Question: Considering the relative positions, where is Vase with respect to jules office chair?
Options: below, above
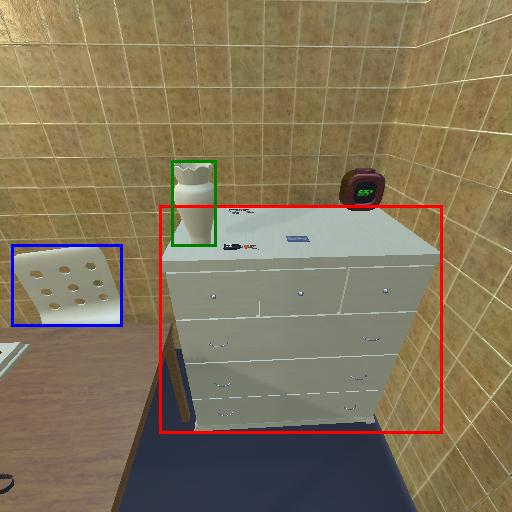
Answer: below